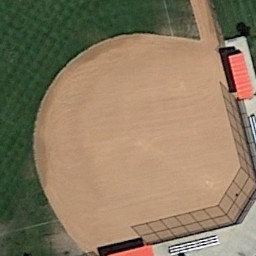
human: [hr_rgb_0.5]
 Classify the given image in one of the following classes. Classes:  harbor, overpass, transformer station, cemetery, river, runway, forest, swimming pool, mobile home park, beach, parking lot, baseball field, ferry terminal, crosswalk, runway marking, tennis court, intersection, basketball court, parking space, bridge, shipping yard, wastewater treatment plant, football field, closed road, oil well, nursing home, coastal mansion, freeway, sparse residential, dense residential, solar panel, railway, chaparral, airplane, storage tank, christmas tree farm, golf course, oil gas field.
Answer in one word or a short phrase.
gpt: baseball field